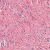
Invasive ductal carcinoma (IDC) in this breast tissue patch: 1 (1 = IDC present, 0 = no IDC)